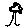
Label: tree